Question: I am trying to use the Laravel attempt function within the Auth class to allow a user to login and store themselves in the session.
I understand this function requires an array with the 'password' and 'email' variables and I am sending this fine, it just doesn't seem to be logging me in or returning true.
Here is my controller code:
'''
class LoginController extends BaseController {
public function login()
{
if(isset($_POST)) {
$errorsArray = array();
foreach($_POST as $key => $postItem) {
if(empty($postItem) || $postItem == "") {
$errorsArray[] = array(
'errorItem' => $key,
'errorMessage' => "Please enter a value for " .ucfirst($postItem)
);
}
}
if(!empty($errorsArray)) {
$returnArray = array(
'didLog' => false,
'errors' => $errorsArray
);
} else {
if(Auth::attempt(array('username' => $_POST['username'], 'password' => $_POST['password']))) {
die("here");
} else {
die("no");
}
}
return json_encode($returnArray);
}
}
}
'''
As you can see above, I am checking to see if the inputs are valid, and if so, calling the Auth::attempt function in order to log a user in.
The view code:
'''
<form>
<h3><i class="lock"></i>Please enter your login details</h3>
<input type="email" name="username" placeholder="email" data-required=1 />
<input type="password" name="password" placeholder="password" data-required=1 />
<input type="submit" value="login" />
<button>Signup with Facebook</button>
<button>Signup with Twitter</button>
<a href="#" class="close-overlay" data-related="login-overlay">CLOSE</a>
<div class="clear"></div>
</form>
'''
And the appropriate Javascript code
'''
jQuery.ajax({
type : "post",
dataType : "json",
url : url,
data : "username=" + username + "&password=" + password,
success : function(data) {
if(data.didLog == true) {
alert("rrue");
} else {
alert("false");
}
}
});
'''
And I have die(print_r(()) the input (which is present in my database) as follows:
'''
Array
'''
(
[username] => jamesholman@bigwavemedia.co.uk
[password] => password
)
And the appropriate record in the database

I am getting a "no" (which is a fail in my code) when attempting to login. Can anyone see where I am going wrong as I can't for the life of me figure out why it won't work!
Thanks
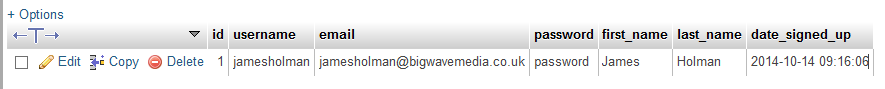
Answer: Are you logging in with "jamesholman@bigwavemedia.co.uk" or "jamesholman" as your username? The Auth::attempt is pointing '$_POST['username']' to your username column in your database table. So if you're trying to authenticate with 'jamesholman@bigwavemedia.co.uk' as your username, it won't find any user